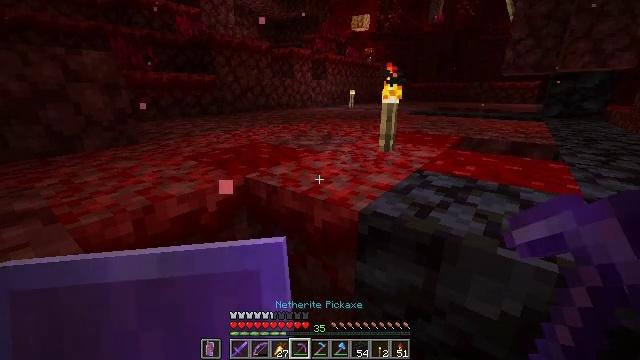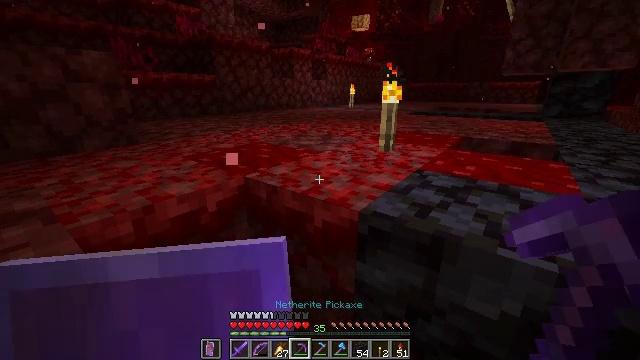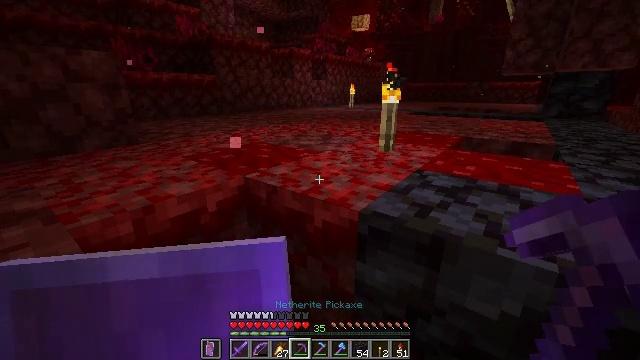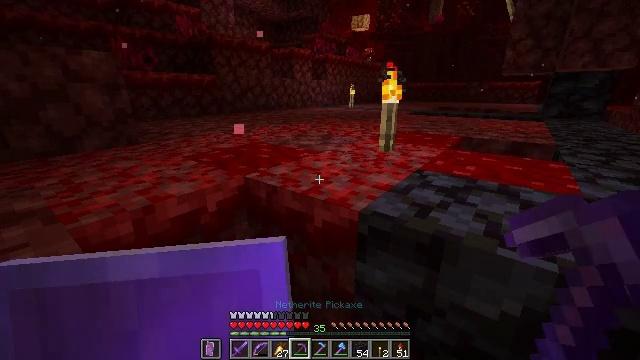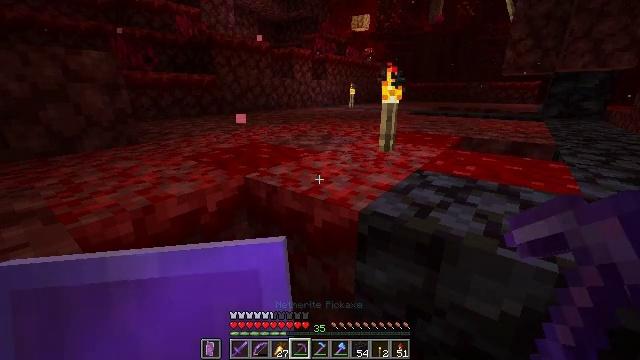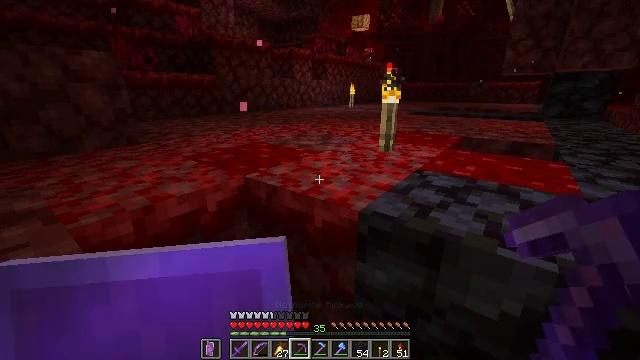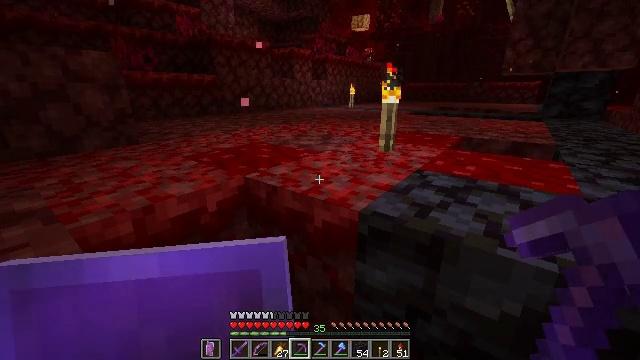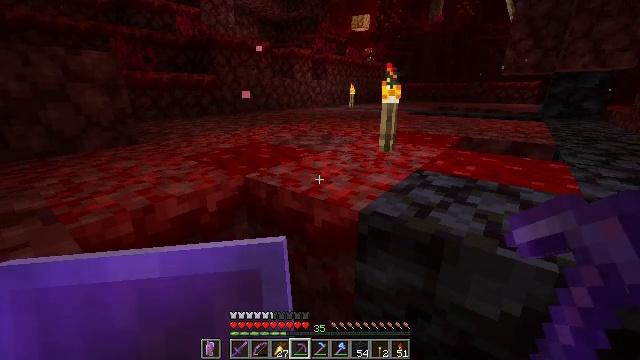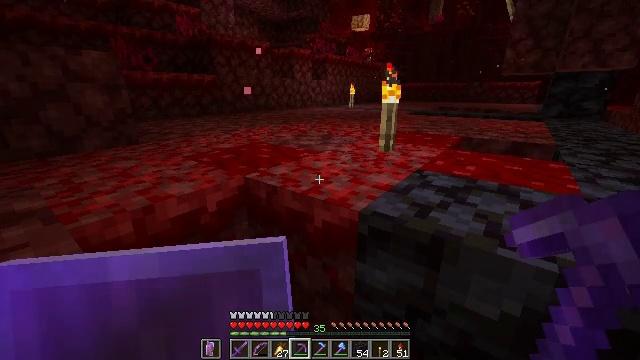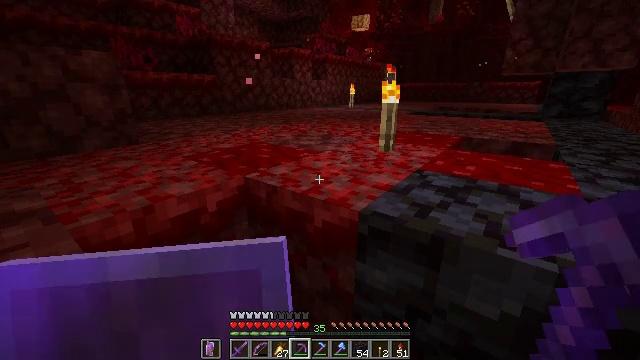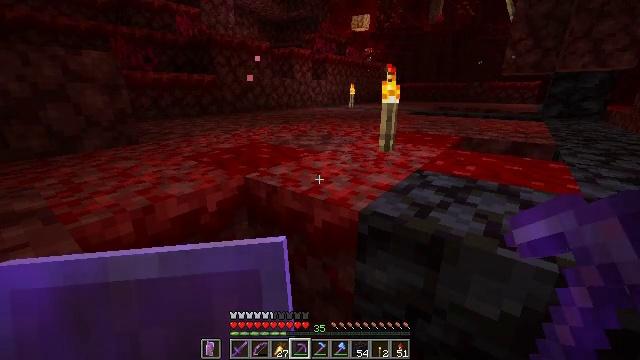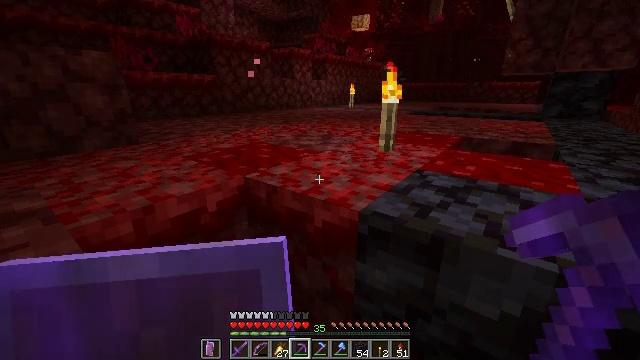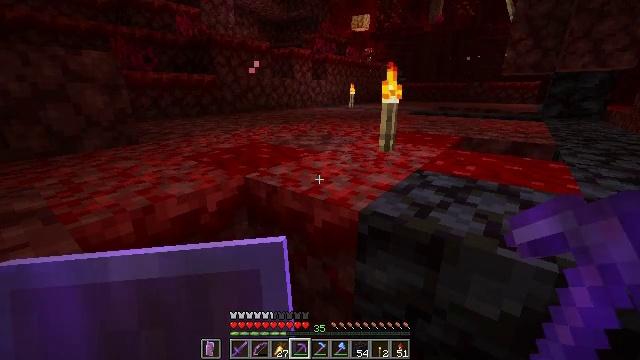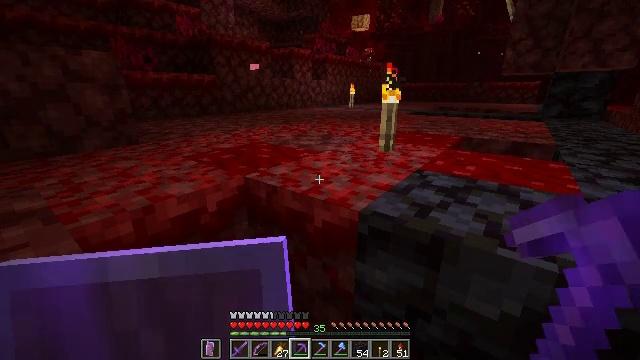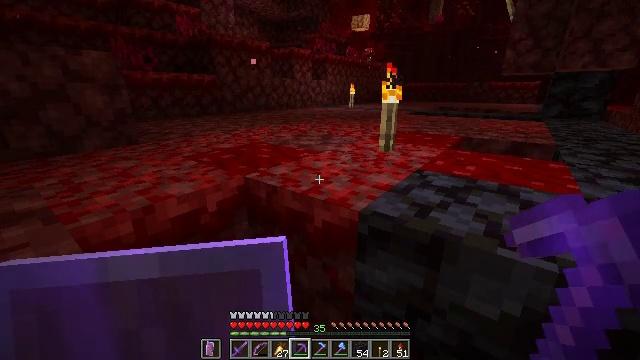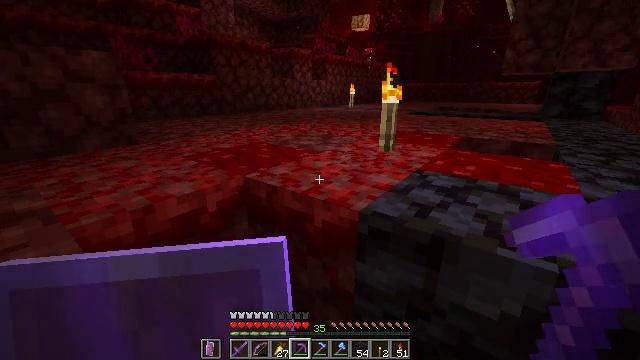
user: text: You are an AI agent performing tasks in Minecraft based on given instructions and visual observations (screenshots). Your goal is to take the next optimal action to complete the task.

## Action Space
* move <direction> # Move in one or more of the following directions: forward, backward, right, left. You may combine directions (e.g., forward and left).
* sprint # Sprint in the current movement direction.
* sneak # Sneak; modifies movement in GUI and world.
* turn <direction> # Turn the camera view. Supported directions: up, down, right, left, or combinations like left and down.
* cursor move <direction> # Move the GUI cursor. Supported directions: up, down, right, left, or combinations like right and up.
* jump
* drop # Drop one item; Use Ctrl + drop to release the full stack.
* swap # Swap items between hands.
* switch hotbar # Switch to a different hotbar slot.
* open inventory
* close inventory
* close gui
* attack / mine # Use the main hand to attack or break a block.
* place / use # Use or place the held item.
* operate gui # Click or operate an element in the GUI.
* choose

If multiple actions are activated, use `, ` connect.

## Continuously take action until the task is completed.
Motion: motion action
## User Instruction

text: Remove crimson nylium from the terrain.
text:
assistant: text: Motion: no_op
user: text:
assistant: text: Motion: no_op
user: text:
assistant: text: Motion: no_op
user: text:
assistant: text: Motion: no_op
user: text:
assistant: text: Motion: no_op
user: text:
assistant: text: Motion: no_op
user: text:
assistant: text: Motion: no_op
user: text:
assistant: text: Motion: no_op
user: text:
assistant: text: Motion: no_op
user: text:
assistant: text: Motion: no_op
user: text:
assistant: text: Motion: no_op
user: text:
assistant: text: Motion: no_op
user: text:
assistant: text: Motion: no_op
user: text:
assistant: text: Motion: no_op
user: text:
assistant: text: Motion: no_op
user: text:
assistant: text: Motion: attack / mine
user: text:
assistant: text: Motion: attack / mine
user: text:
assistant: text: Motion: attack / mine
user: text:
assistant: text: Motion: no_op
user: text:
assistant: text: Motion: turn left and down
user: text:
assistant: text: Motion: no_op